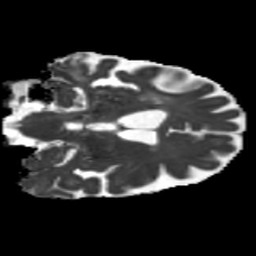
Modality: MD
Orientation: coronal
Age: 68
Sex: female
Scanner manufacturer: siemens
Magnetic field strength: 3 T
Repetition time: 5.25 s
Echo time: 0.08 s